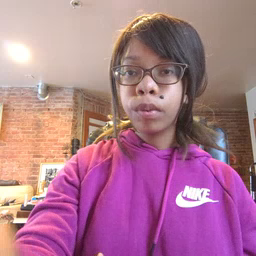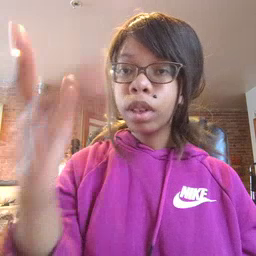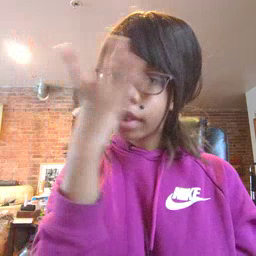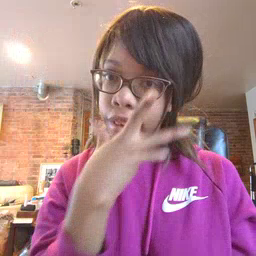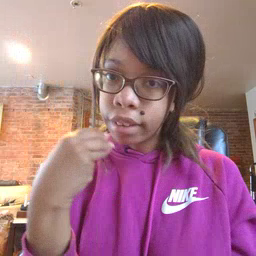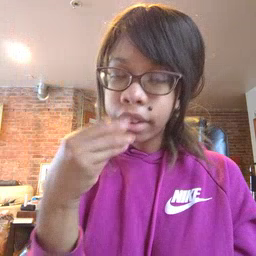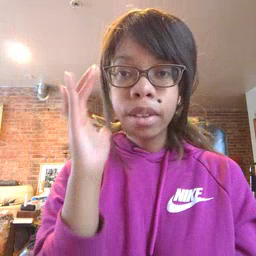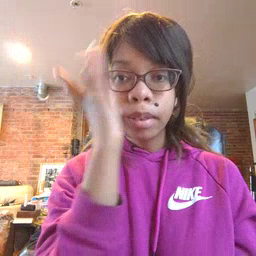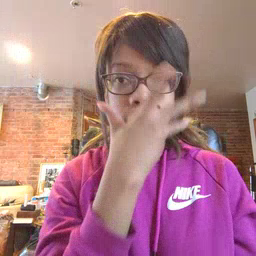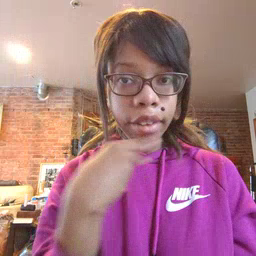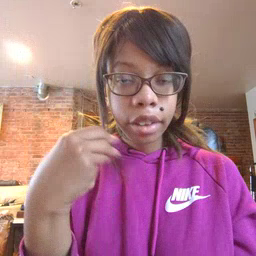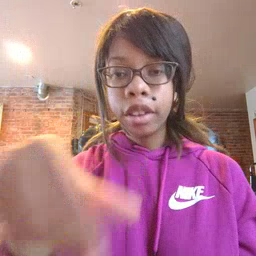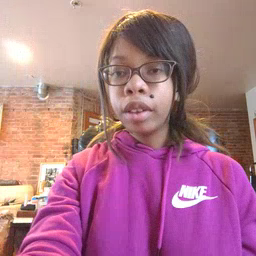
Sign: pretty